Field crop: maize
Growth stage: 2
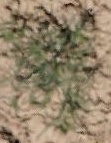
Species: salsola